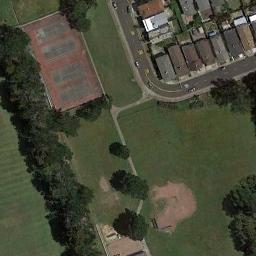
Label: tennis_court